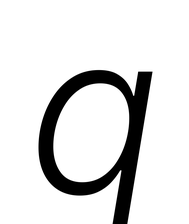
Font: Inter-Italic_Light_Italic